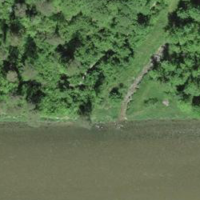
EUNIS habitat code: 15
Species observed at this site:
Allium ursinum
Graphosoma italicum
Prunus padus
Rubus caesius